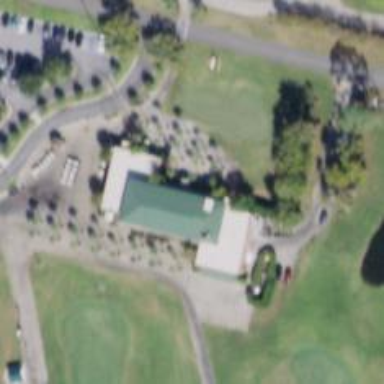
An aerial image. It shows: Clubhouse for golf.